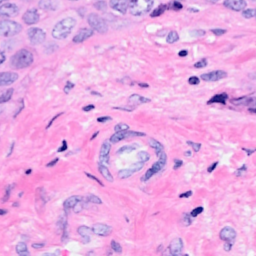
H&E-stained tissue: Breast